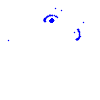
Particle: pion